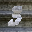
Label: 3